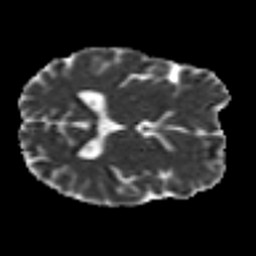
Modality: MD
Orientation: axial
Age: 30
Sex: female
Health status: healthy
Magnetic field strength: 3 T
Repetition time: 8.4 s
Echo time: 0.0926 s